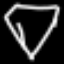
Label: diamond